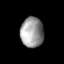
Tissue: lung
Cell type: Epithelial cells
Senescence score: 0.223
Nuclear area (px): 678
Mean DAPI intensity: 153.668